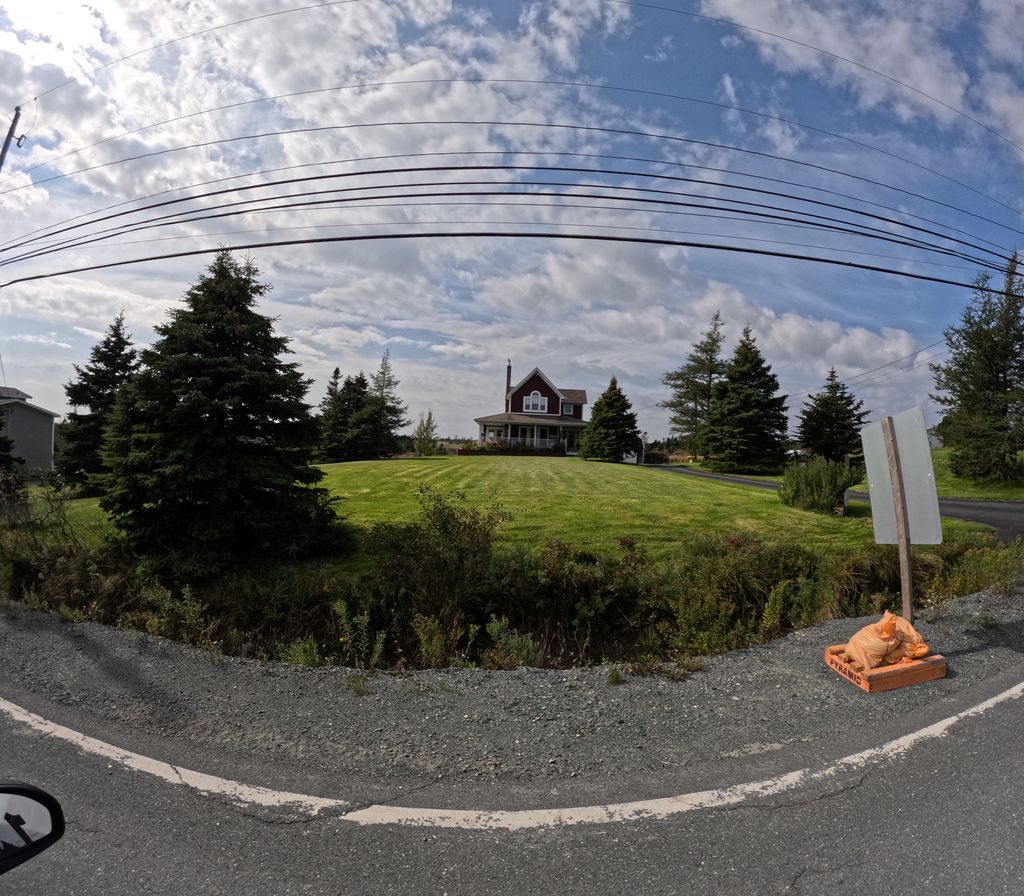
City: st_johns